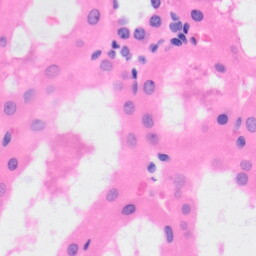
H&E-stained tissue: Kidney